Interaction volume radius: 5 \u00c5
Interaction volume height: 10 \u00c5
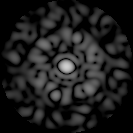
Disorder parameter: 0.8491